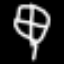
Label: leaf